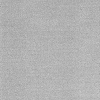
Atmospheric dust classification: dusty